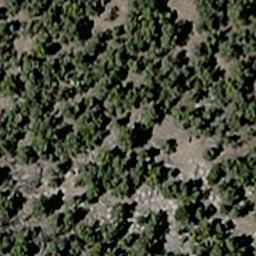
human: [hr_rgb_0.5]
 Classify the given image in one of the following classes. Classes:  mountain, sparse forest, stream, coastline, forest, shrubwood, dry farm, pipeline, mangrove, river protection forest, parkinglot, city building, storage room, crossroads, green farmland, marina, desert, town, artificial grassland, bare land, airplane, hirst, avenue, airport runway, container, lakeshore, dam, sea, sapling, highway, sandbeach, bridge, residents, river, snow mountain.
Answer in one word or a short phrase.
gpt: sparse forest